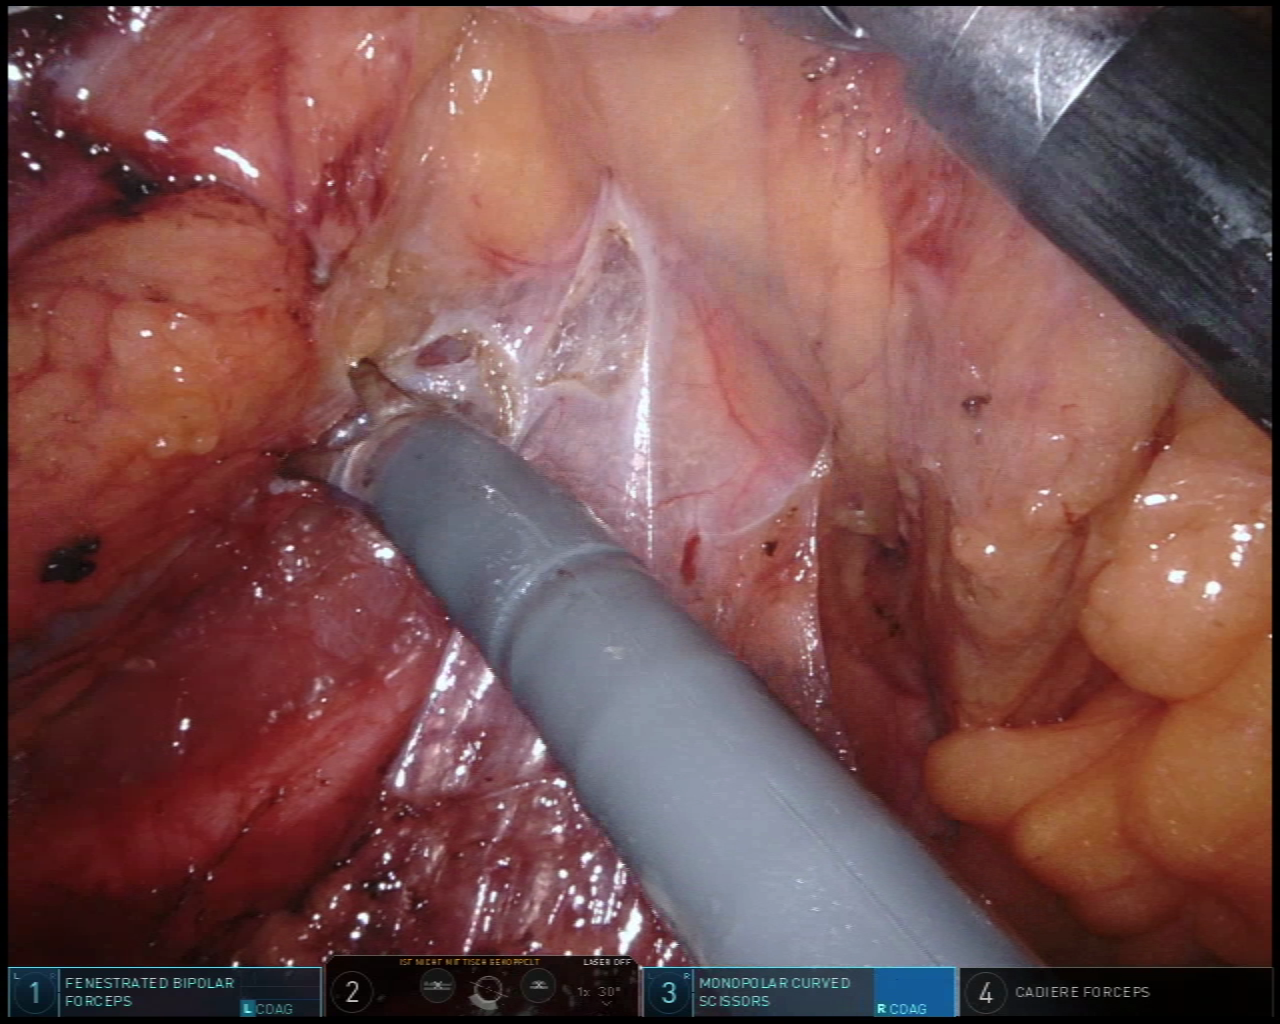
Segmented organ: ureter
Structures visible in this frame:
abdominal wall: no
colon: yes
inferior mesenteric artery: no
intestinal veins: no
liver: no
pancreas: no
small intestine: no
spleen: no
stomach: no
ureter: yes
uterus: no
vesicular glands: no